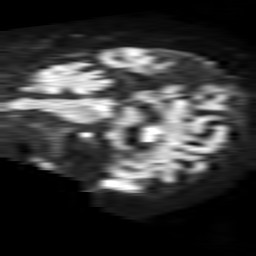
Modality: TRACE
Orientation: sagittal
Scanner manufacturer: philips
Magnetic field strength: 1.5 T
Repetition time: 4.6 s
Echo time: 0.08631 s